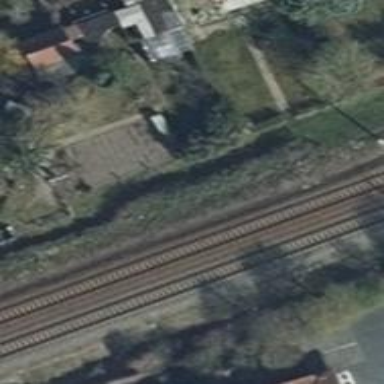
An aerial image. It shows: Railway with electrified contact lines.